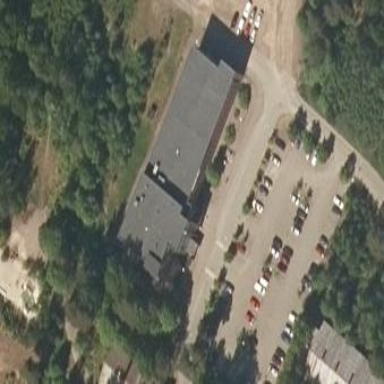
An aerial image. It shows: Flat-roofed school building.